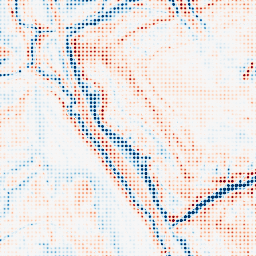
Category: edge_preserving
Decomposition family: bilateral
Decomposition parameters: d: 21
sigma_color: 150
sigma_space: 150
Upsampling method: sinc_hamming
Upsampling parameters: scale: 8
kernel_size: 4
Upsampling scale: 8